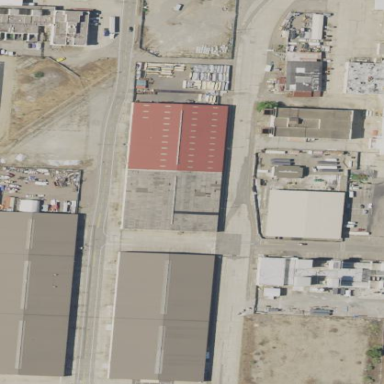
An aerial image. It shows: Warehouse building.